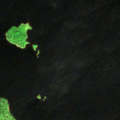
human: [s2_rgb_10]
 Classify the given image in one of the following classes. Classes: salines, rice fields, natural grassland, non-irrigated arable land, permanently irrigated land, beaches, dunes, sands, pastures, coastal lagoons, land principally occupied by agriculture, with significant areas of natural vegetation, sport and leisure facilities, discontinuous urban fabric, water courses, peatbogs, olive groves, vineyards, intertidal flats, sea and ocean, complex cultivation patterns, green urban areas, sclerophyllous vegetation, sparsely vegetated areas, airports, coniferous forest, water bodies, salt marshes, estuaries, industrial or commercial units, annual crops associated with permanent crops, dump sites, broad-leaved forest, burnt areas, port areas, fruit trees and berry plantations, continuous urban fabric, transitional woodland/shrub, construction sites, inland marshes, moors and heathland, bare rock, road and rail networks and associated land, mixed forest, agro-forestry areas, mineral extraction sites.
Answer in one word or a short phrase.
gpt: coniferous forest, water bodies